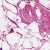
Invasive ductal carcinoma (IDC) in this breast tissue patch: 0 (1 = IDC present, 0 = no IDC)